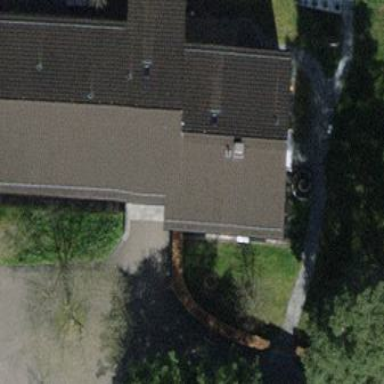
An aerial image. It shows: School building.